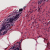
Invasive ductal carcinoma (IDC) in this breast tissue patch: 0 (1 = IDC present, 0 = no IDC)